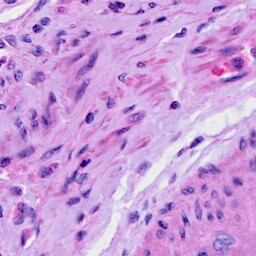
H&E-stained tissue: Cervix